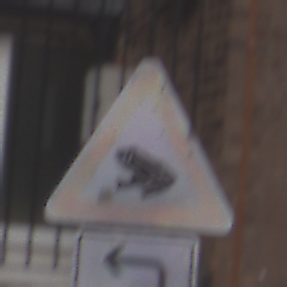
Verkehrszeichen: AmphibienwanderungRechts
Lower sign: RichtungsangabeDurchPfeile2
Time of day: MorningAfternoon
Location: Outdoor (Urban)
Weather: Overcast
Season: NotSpecified
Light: Natural